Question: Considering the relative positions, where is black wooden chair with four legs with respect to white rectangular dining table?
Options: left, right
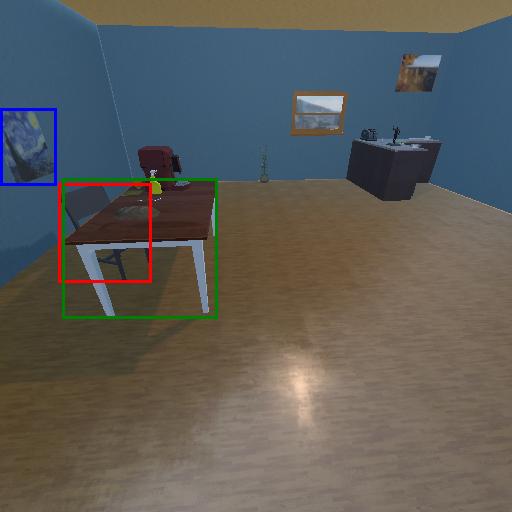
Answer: left